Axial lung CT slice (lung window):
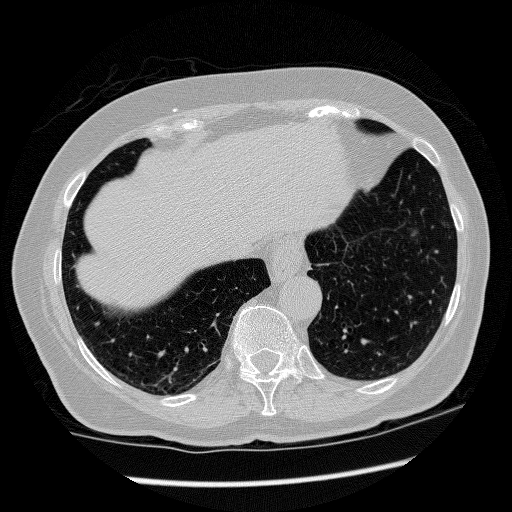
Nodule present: no